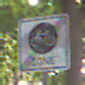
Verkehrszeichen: EndeFahrradzone
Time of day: MorningAfternoon
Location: Outdoor (Urban)
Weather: Overcast
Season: NotSpecified
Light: Natural